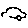
Label: car